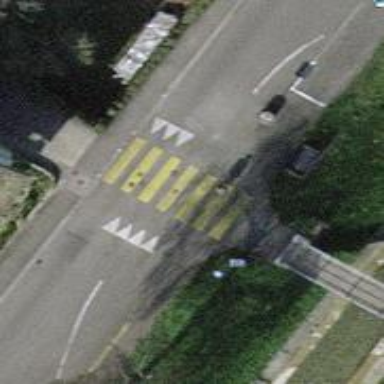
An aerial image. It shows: Marked crossing with traffic calming table and visible markings.